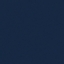
Land use / land cover class: SeaLake